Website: home-depot
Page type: account-dashboard
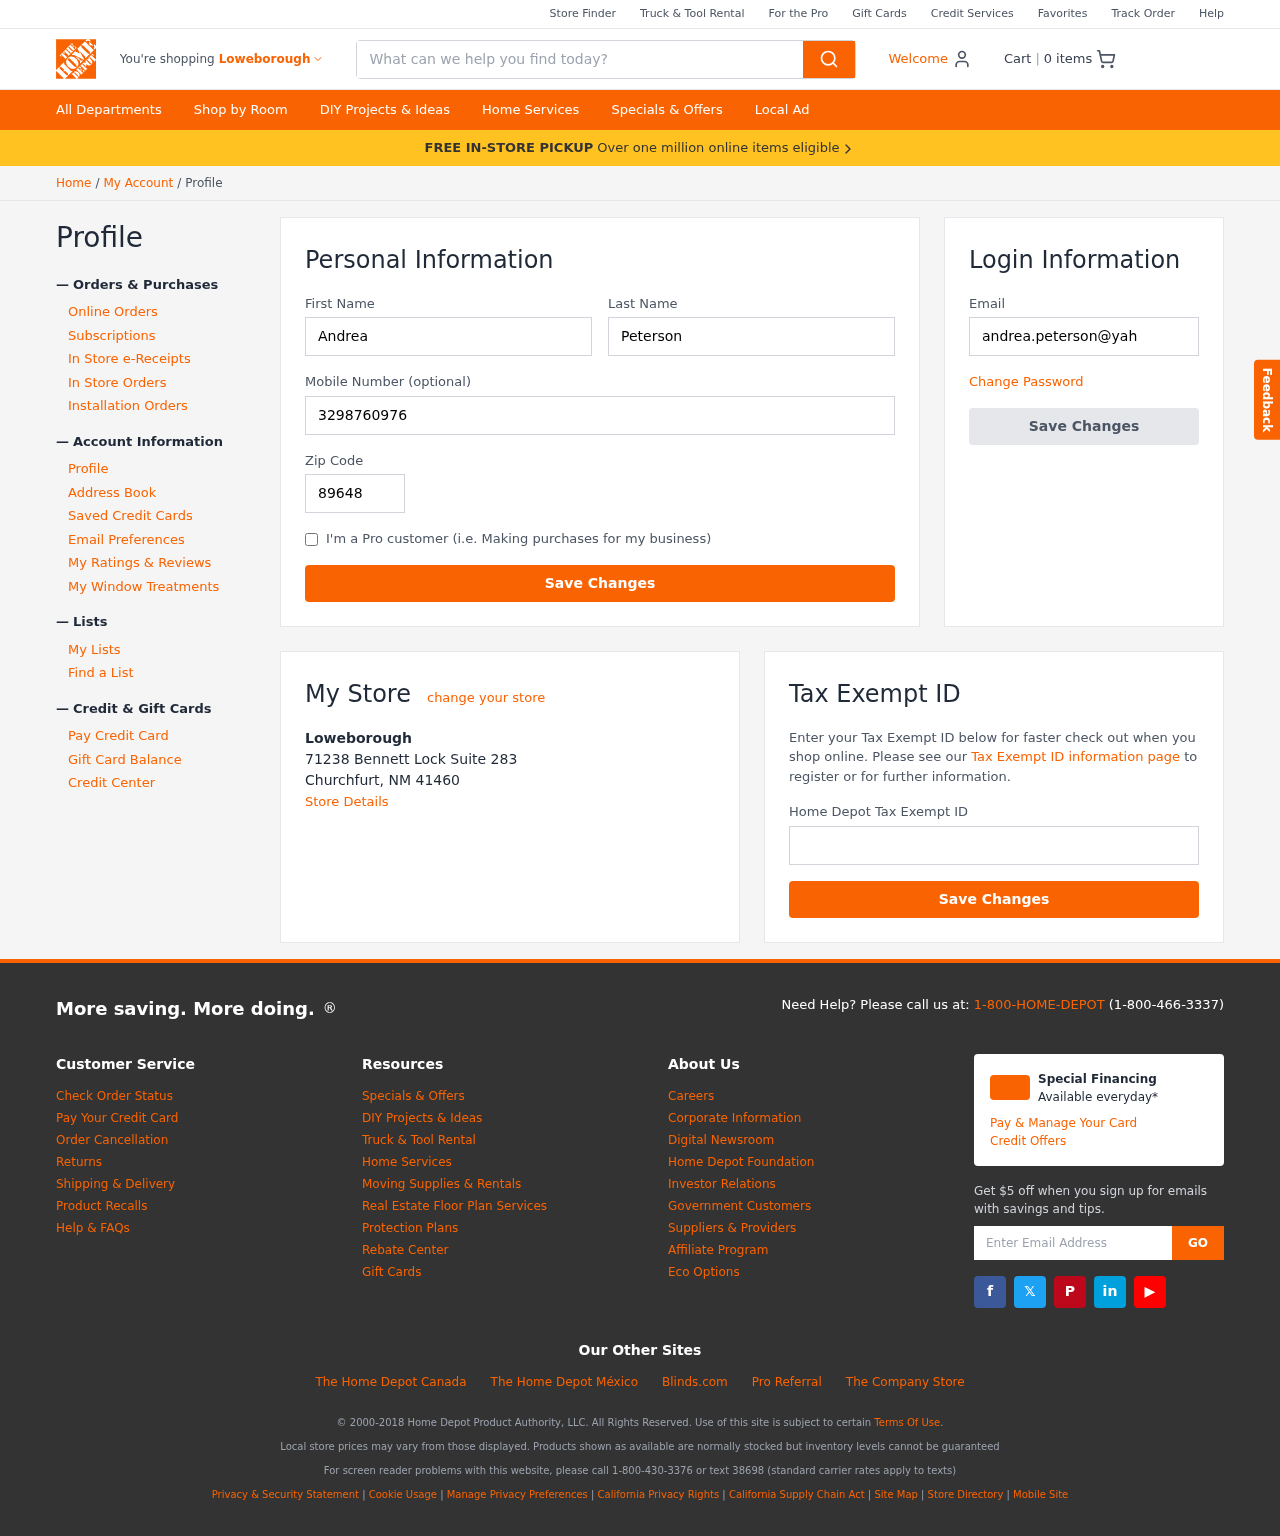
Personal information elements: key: PII_CITY
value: Loweborough
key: PII_EMAIL
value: andrea.peterson@yahoo.com
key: PII_FIRSTNAME
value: Andrea
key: PII_LASTNAME
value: Peterson
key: PII_LOCATION1_CITY_STATE_ZIP
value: Churchfurt, NM 41460
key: PII_LOCATION1_NAME
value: Loweborough
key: PII_LOCATION1_STREET
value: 71238 Bennett Lock Suite 283
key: PII_PHONE
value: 3298760976
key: PII_POSTCODE
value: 89648
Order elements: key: ORDER_NUM_ITEMS
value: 0
Search elements: key: HEADER_SEARCH
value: What can we help you find today?